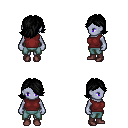
a pixel art fantasy rpg character, female body template, dark elf, purple skin, maroon sleeveless shirt, teal pants, black swoop hairstyle, maroon shoes, four views (front, back, left, right), 2x2 character sprite sheet, small pixel art, hard edges, no anti-aliasing